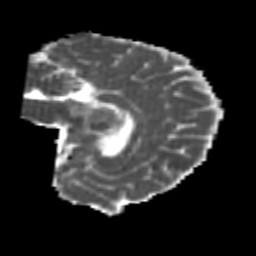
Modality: MD
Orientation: sagittal
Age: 22
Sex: female
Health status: healthy
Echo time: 0.074 s